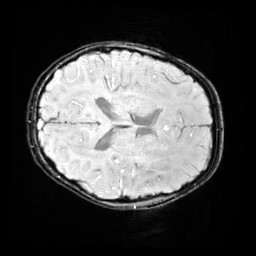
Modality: SWI
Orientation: axial
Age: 10
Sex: female
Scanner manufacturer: siemens
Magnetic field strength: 3 T
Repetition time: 0.027 s
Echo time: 0.02 s